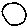
Label: circle